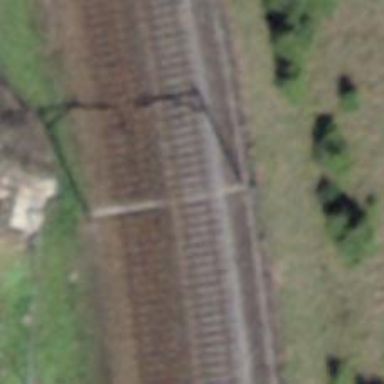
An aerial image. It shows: Single-track railway with electrified contact lines.